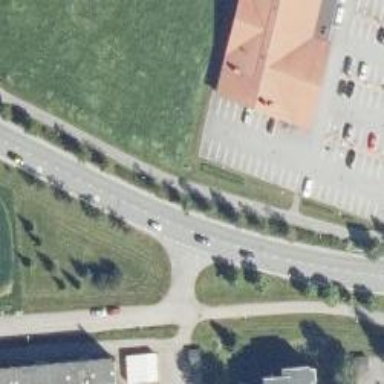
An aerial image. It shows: Tertiary road with asphalt surface.